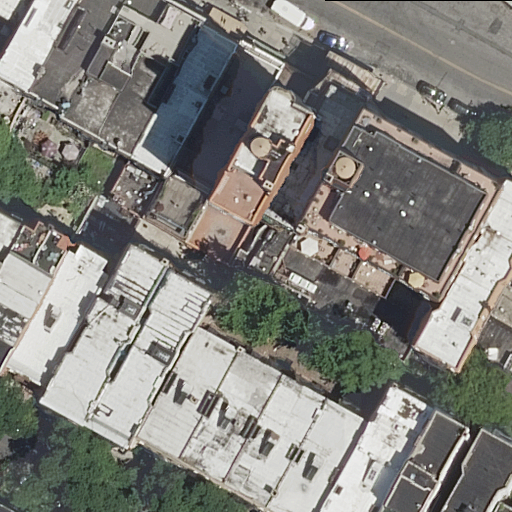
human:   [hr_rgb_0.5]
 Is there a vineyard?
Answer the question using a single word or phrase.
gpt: no

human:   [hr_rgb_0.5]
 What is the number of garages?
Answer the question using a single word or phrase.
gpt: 0

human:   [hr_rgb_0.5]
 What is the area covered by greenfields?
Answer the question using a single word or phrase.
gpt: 0m2

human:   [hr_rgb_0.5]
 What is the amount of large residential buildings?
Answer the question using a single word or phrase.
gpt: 2

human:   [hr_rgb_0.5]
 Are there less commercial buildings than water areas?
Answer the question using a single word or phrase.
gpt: no

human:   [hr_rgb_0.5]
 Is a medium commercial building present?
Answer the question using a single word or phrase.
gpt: no

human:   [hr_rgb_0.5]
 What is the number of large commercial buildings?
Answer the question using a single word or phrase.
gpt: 0

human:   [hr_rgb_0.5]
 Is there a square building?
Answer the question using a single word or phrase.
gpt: no

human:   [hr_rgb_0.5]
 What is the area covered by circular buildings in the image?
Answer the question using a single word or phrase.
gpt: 0m2

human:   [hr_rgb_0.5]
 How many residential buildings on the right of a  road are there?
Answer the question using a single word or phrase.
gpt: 20

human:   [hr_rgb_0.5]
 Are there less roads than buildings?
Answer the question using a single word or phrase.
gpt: yes

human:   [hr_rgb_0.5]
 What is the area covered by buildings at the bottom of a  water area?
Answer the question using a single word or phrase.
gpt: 0m2

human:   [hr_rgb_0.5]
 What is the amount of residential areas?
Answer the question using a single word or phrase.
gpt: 0

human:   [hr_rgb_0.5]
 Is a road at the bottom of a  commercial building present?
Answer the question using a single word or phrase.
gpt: no

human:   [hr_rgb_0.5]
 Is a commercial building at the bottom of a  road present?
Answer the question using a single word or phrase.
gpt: no

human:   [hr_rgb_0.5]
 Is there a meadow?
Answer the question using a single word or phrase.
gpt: no

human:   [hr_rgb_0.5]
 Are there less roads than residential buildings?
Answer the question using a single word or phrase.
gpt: yes

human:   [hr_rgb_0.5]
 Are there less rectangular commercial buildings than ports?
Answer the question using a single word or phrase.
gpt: no

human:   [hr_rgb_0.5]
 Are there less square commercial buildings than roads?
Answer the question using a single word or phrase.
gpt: yes

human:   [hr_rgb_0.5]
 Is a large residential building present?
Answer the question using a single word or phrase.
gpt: yes

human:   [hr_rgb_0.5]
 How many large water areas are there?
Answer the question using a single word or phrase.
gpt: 0

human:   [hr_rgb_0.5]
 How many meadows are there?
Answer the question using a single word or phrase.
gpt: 0

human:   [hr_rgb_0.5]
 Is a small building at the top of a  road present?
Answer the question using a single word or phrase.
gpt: yes

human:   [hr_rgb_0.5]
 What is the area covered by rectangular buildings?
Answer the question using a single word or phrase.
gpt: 2619m2

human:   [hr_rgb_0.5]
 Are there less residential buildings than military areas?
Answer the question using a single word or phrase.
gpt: no

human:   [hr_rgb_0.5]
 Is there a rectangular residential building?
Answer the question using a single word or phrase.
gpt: yes

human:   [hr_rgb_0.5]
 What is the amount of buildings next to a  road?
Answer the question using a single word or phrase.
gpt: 28

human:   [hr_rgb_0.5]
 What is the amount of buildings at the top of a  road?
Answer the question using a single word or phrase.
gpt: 17

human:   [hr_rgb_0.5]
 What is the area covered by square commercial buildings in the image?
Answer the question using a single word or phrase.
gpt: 0m2

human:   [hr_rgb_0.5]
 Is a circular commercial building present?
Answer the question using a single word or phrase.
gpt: no

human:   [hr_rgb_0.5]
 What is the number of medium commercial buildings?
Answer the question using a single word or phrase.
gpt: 0

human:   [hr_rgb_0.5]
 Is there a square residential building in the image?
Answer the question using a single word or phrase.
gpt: no

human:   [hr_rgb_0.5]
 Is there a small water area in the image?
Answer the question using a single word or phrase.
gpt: no

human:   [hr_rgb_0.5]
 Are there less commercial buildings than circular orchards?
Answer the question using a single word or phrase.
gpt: no

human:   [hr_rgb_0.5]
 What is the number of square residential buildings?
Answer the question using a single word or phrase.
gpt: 0

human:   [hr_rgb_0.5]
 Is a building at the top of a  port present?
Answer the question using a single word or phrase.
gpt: no